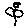
Label: flower